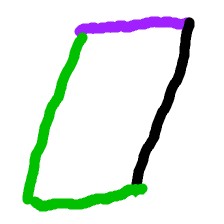
Shape: parallelogram